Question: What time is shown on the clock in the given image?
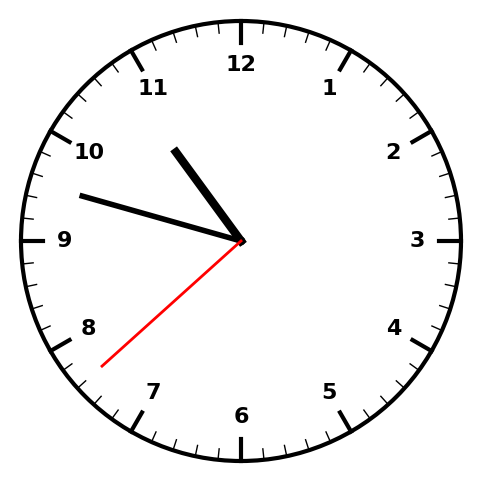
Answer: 10:47:38